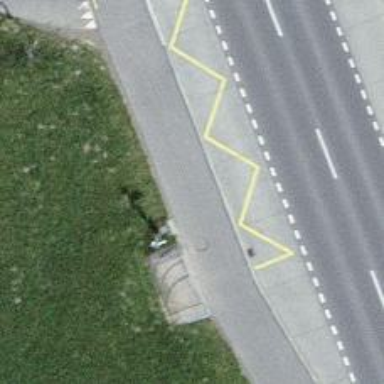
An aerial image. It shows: Bus stop with platform for public transport.